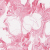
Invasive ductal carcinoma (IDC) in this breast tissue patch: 0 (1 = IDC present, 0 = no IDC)